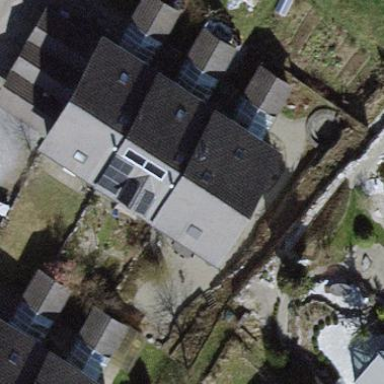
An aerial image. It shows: Terrace building with gabled roof oriented across.